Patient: sex F, age 26
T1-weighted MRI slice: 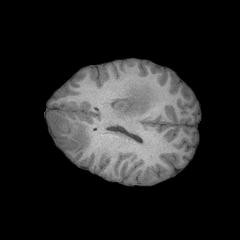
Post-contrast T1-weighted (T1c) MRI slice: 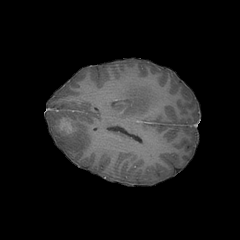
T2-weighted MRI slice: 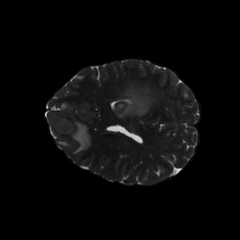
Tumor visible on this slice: yes
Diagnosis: Glioblastoma, IDH-wildtype
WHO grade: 4